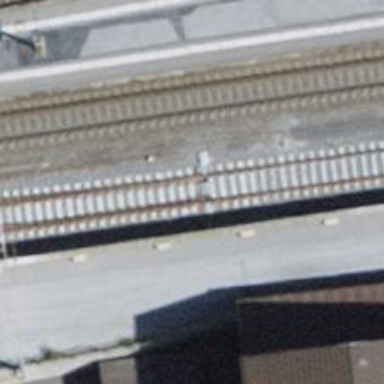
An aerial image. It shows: Railway switch with the turnout pointing to the right.